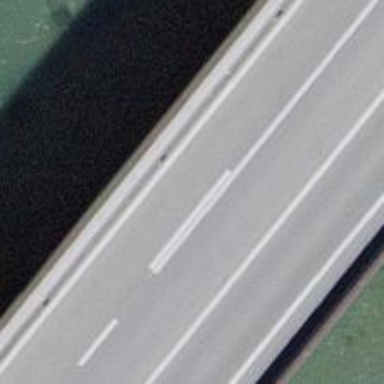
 designed for trunk highway and motorroad."